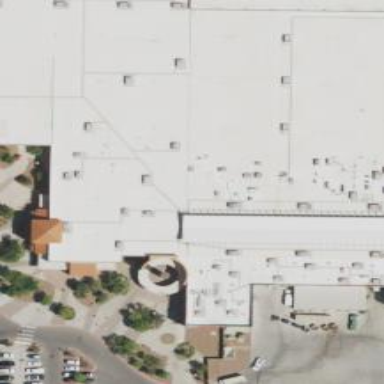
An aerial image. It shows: Mall building.